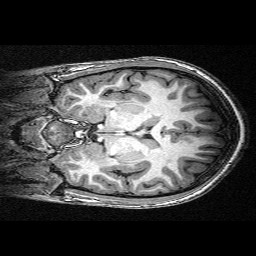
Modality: T1w
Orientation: coronal
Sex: female
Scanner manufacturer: siemens
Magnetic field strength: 3 T
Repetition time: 2.3 s
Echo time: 0.00336 s